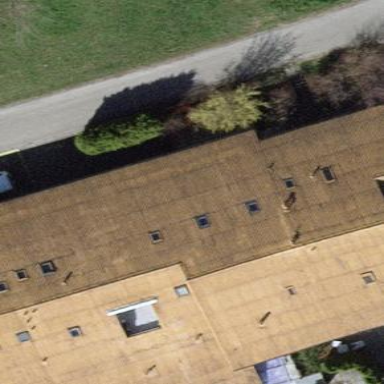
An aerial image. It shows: Gabled roof on building that houses apartments.